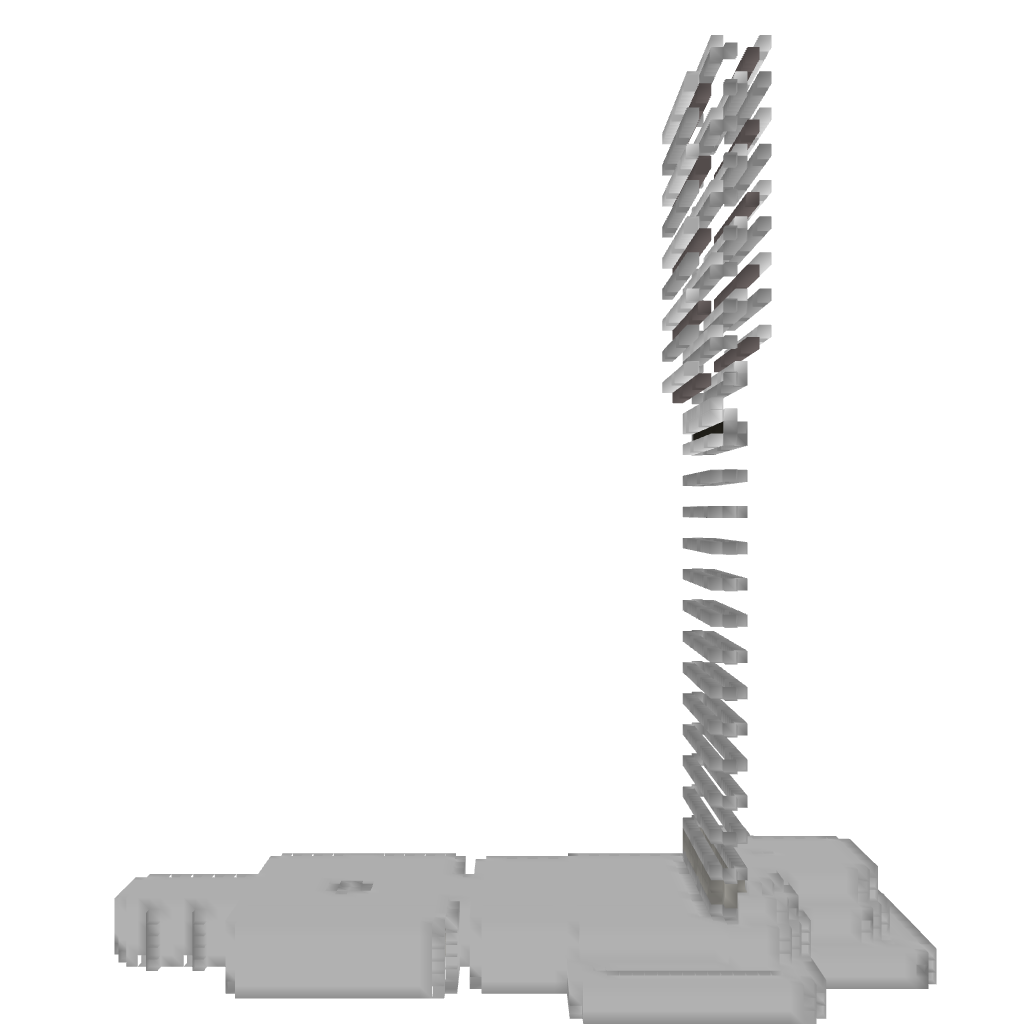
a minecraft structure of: Enderman XP Farm